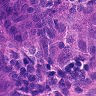
Metastatic tissue present: yes